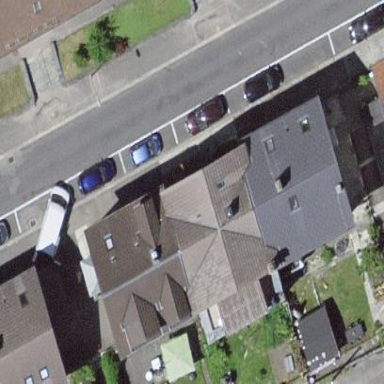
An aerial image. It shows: Residential building with flat roof.